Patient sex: F
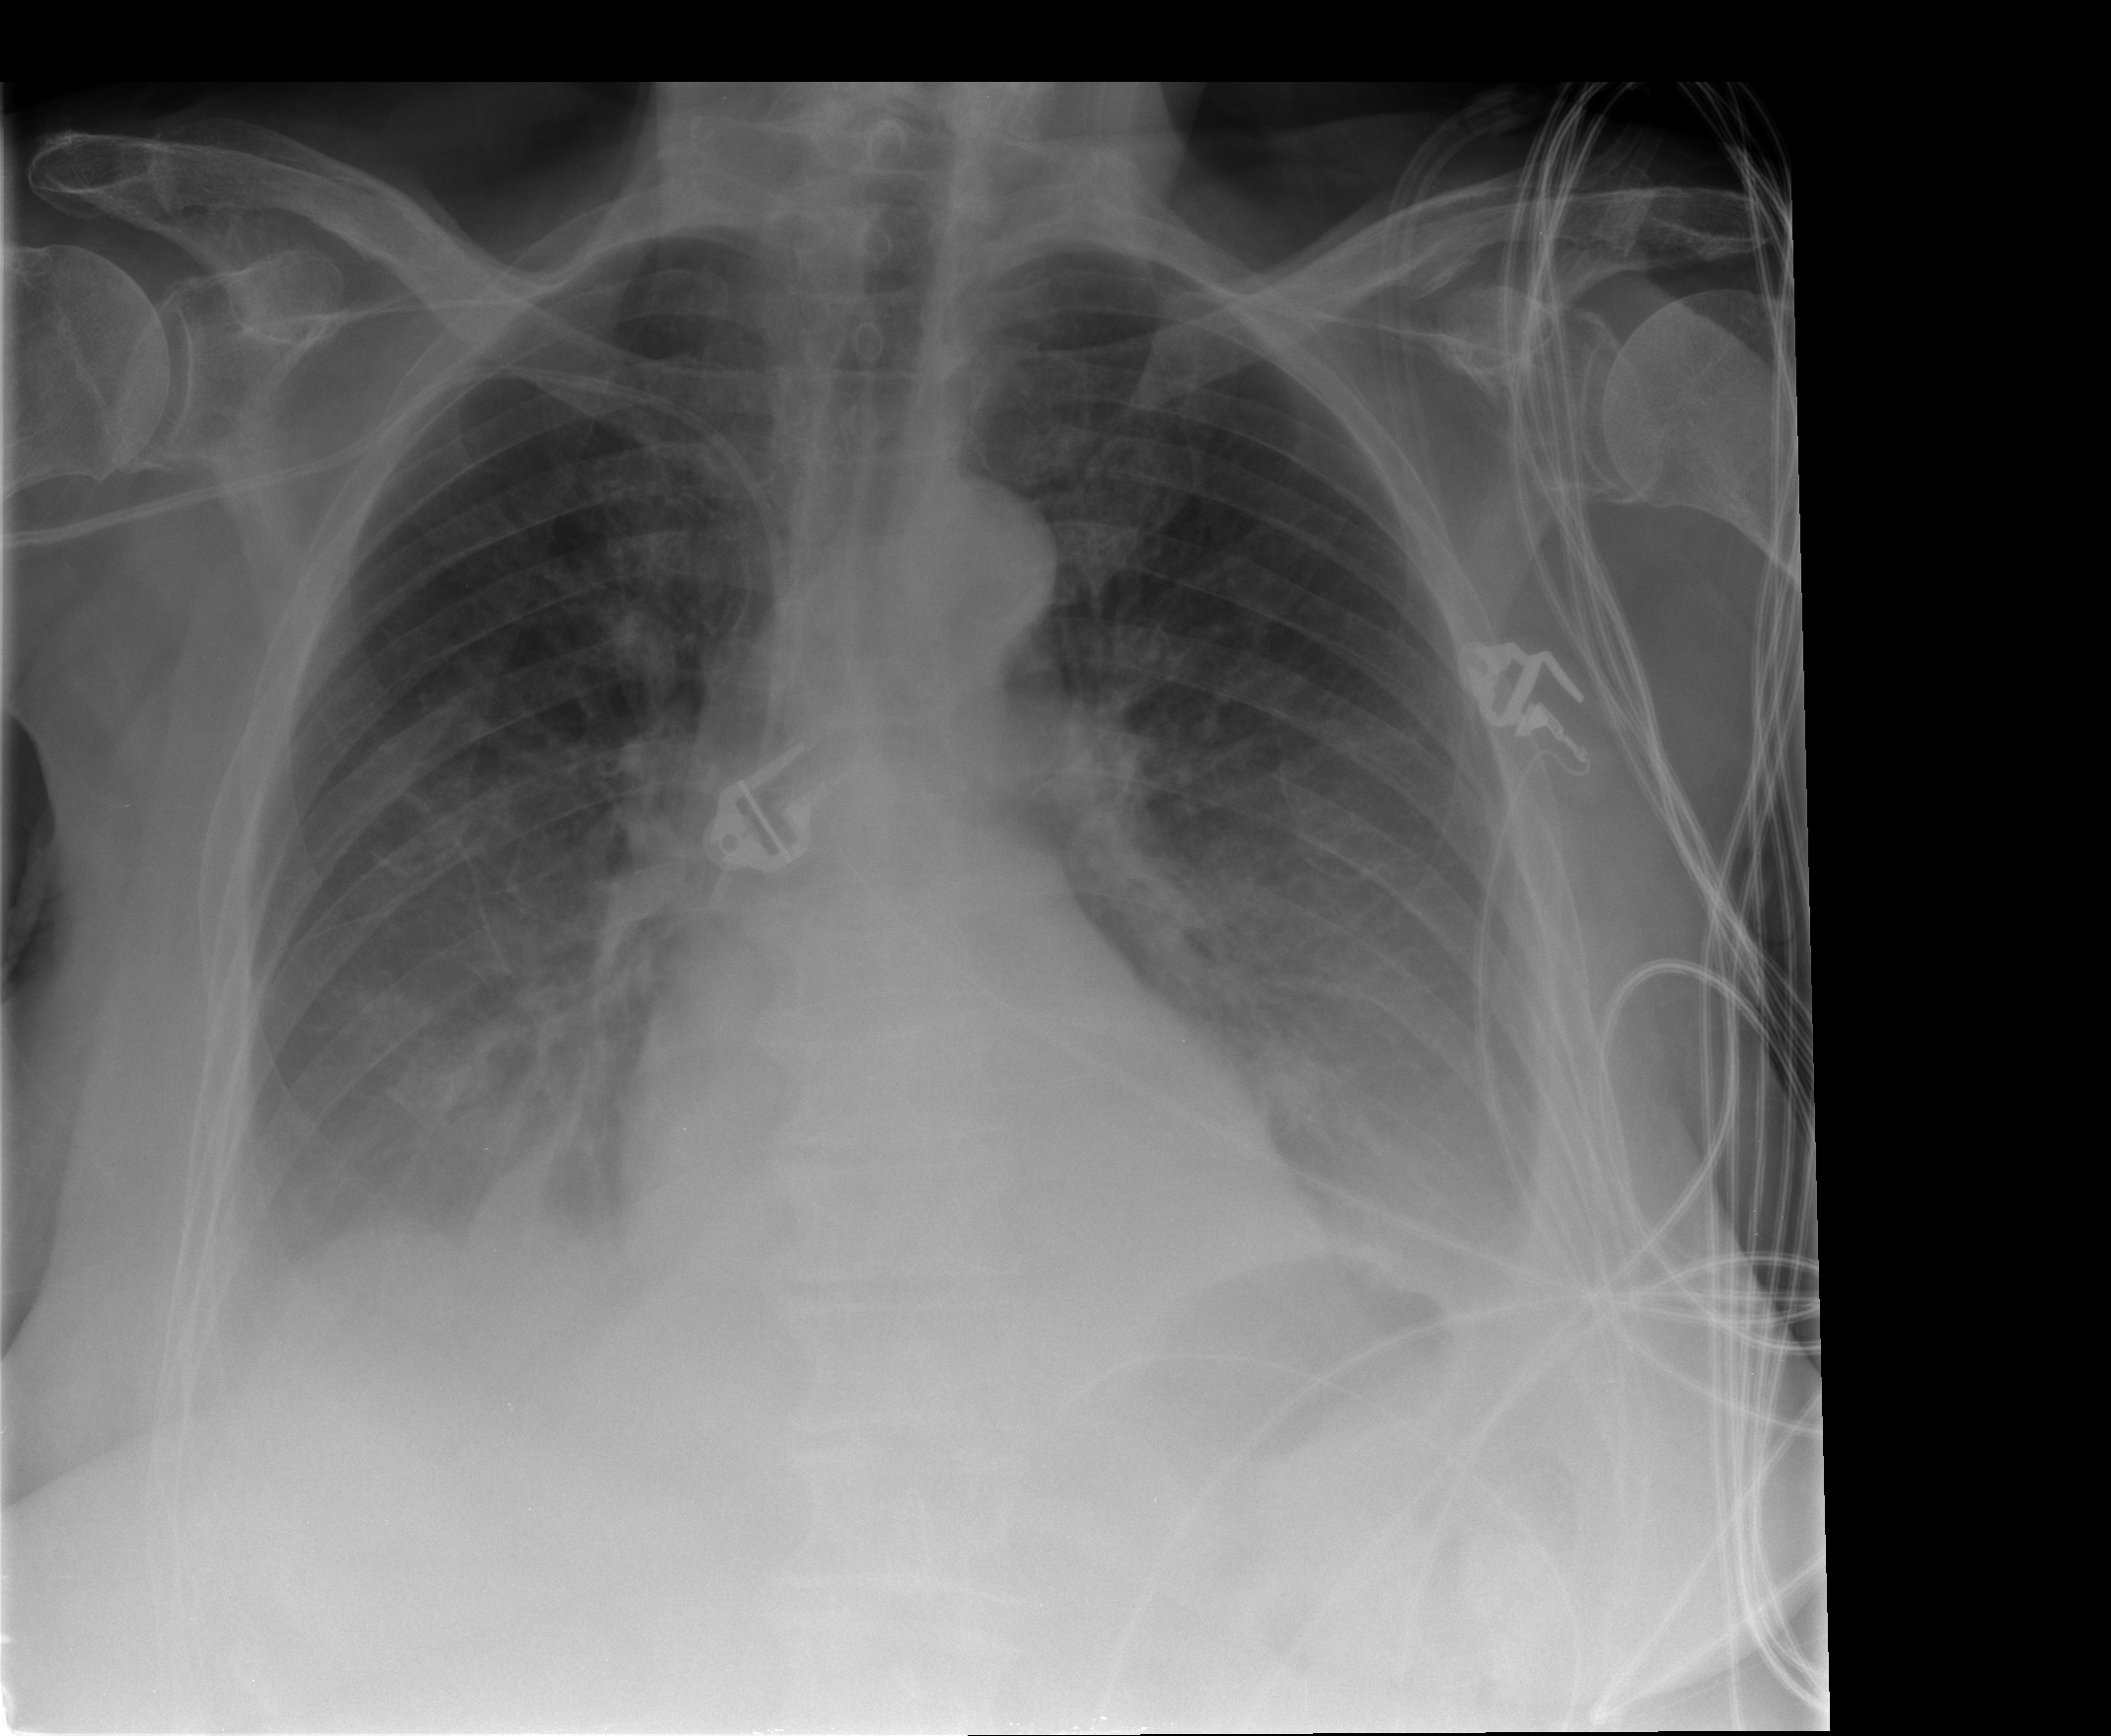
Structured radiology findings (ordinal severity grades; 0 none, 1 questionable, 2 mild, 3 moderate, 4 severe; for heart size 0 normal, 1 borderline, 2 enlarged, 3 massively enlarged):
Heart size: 0
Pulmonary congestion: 1
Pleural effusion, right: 2
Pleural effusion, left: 2
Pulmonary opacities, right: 0
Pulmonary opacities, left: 0
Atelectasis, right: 2
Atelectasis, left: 2